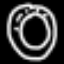
Label: donut